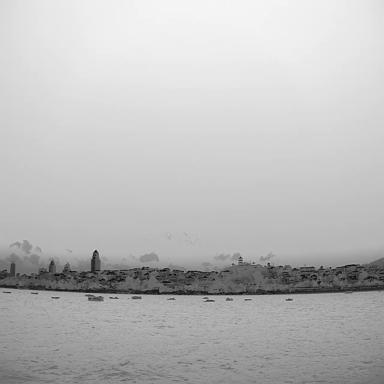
There are ten bulk_carriers in the infrared image.